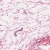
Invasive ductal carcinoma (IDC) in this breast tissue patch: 0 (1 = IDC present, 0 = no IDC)